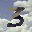
Label: 3